Question: I am trying to order the data in the table by using the following query :
select * from customers order by CUST desc
All the entries are being ordered properly except : CUST.10
How do i make it order properly so that CUST.10 shows at the top followed by CUST.9, CUST.8 and so on.

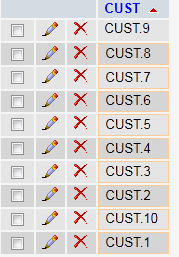
Answer: Try this:
'''
SELECT *
FROM customers
ORDER BY CAST(SUBSTRING_INDEX(CUST, '.', -1) AS SIGNED) DESC
'''
Working Example:
'''
SELECT * FROM
(
SELECT 'CUST.10' CUST
UNION
SELECT 'CUST.9' CUST
UNION
SELECT 'CUST.1' CUST
) A ORDER BY CAST(SUBSTRING_INDEX(CUST, '.', -1) AS SIGNED) DESC
'''